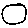
Label: circle